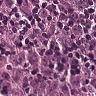
Metastatic tissue present: yes